Question:
I would like to grab the address highlighted in red. "Site Location:" can be easily identified via match(). However, how can I grab the highlighted part only without going over proceeding content, i.e., "You have applied...etc". Please note that the proceeding content won't always start with "You have applied".
What I would do is the following:
1. Look for "Site Location:"
2. Grab anything after "Site Location:" until you find empty/blank new line.
Can anyone help me achieving it in Ruby?
Note that the whole text is stored in a string variable.
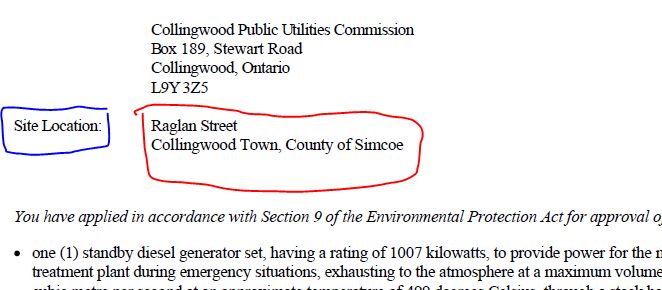
Answer: '''
regex = /Site Location:\s+(.*?)
\s*
/m
str = "Site Location: Raglan Street
Collingwood Town, Some County
You have applied..."
if md = regex.match(str)
address = md[1].strip.gsub(/^\s+/,'')
puts address
end
'''
Output:
'''
Raglan Street
Collingwood Town, Some County
'''
Note: one thing to watch for is the possibility of different types of newlines. E.g. Microsoft may use '
', etc. in which case you may have to adjust 'regex' accordingly.